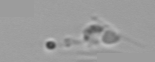
Label: detritus